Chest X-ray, PA view. Patient: 40 years old, sex F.
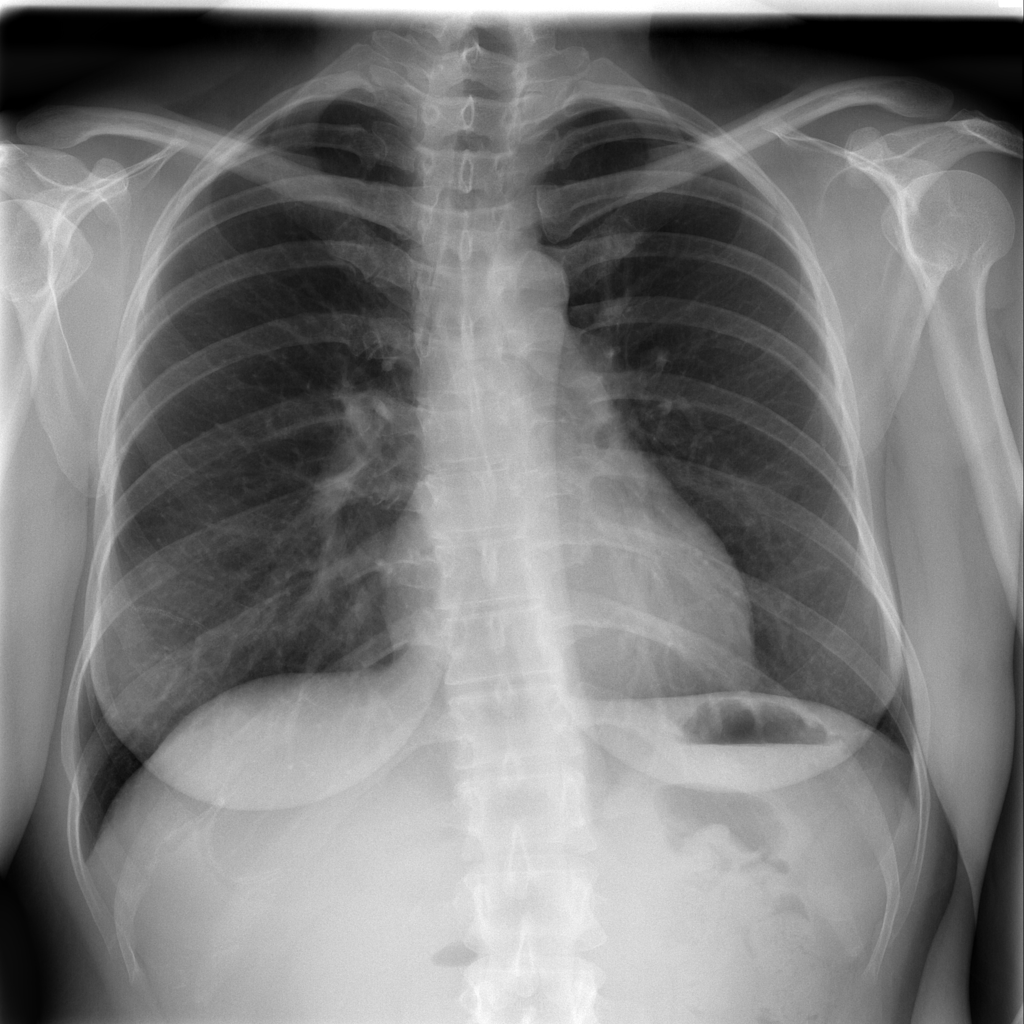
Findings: No Finding